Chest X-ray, PA view. Patient: 48 years old, sex M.
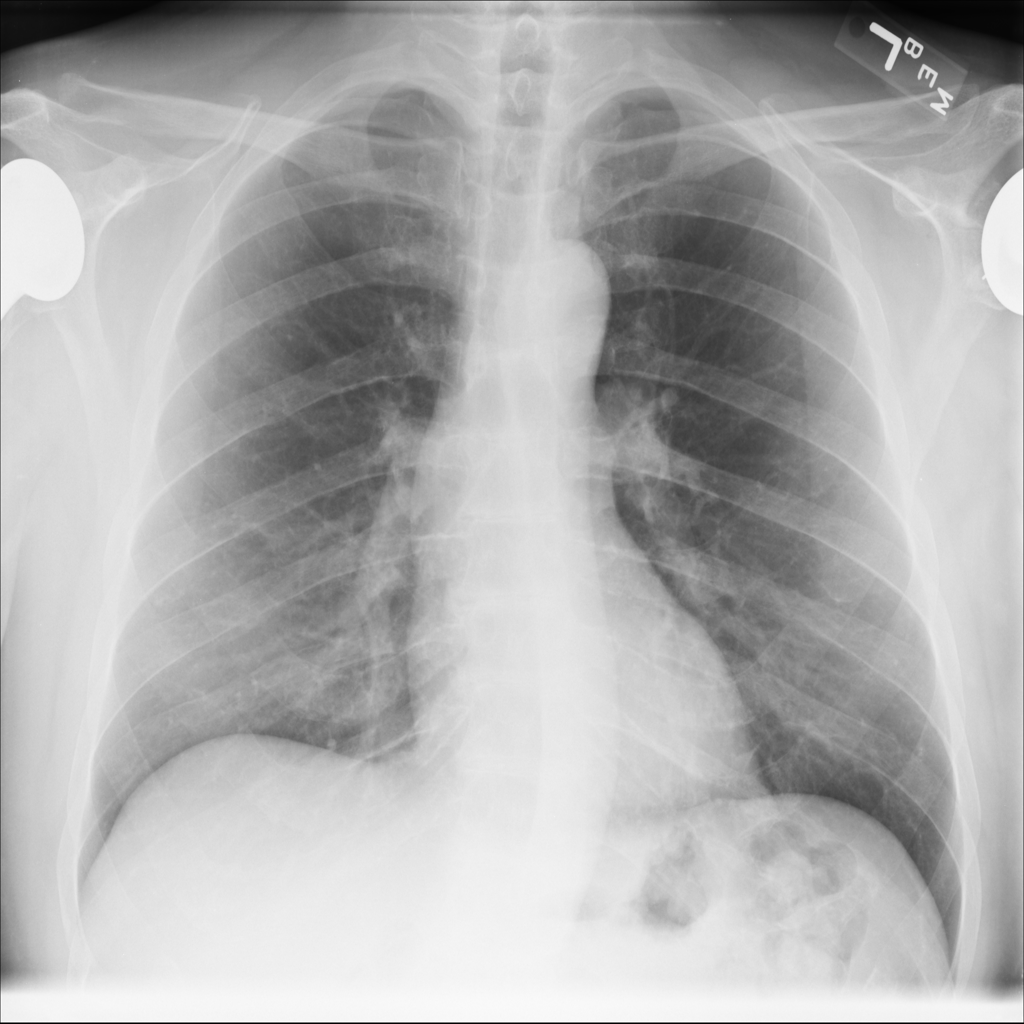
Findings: No Finding